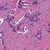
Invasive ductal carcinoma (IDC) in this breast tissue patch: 1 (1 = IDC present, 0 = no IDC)